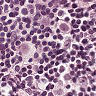
Metastatic tissue present: yes